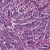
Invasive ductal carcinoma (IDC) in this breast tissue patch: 1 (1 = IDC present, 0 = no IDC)